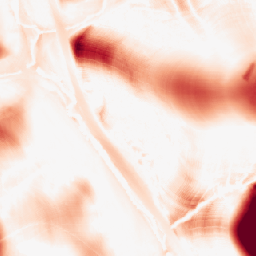
Category: morphological
Decomposition family: tophat
Decomposition parameters: size: 50
mode: white
Upsampling method: nearest
Upsampling parameters: scale: 8
Upsampling scale: 8